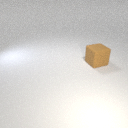
large brown rubber cube